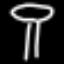
Label: mushroom